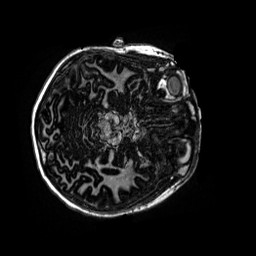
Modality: MP2RAGE
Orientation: axial
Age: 12
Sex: female
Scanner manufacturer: siemens
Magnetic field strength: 3 T
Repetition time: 4 s
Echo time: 0.00299 s